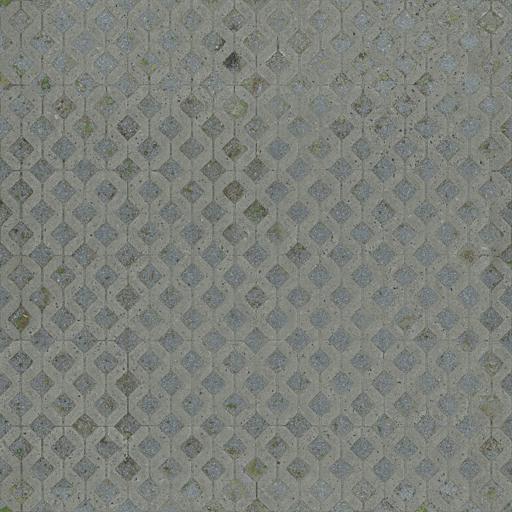
Tags: parking pavement paving stones